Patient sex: F
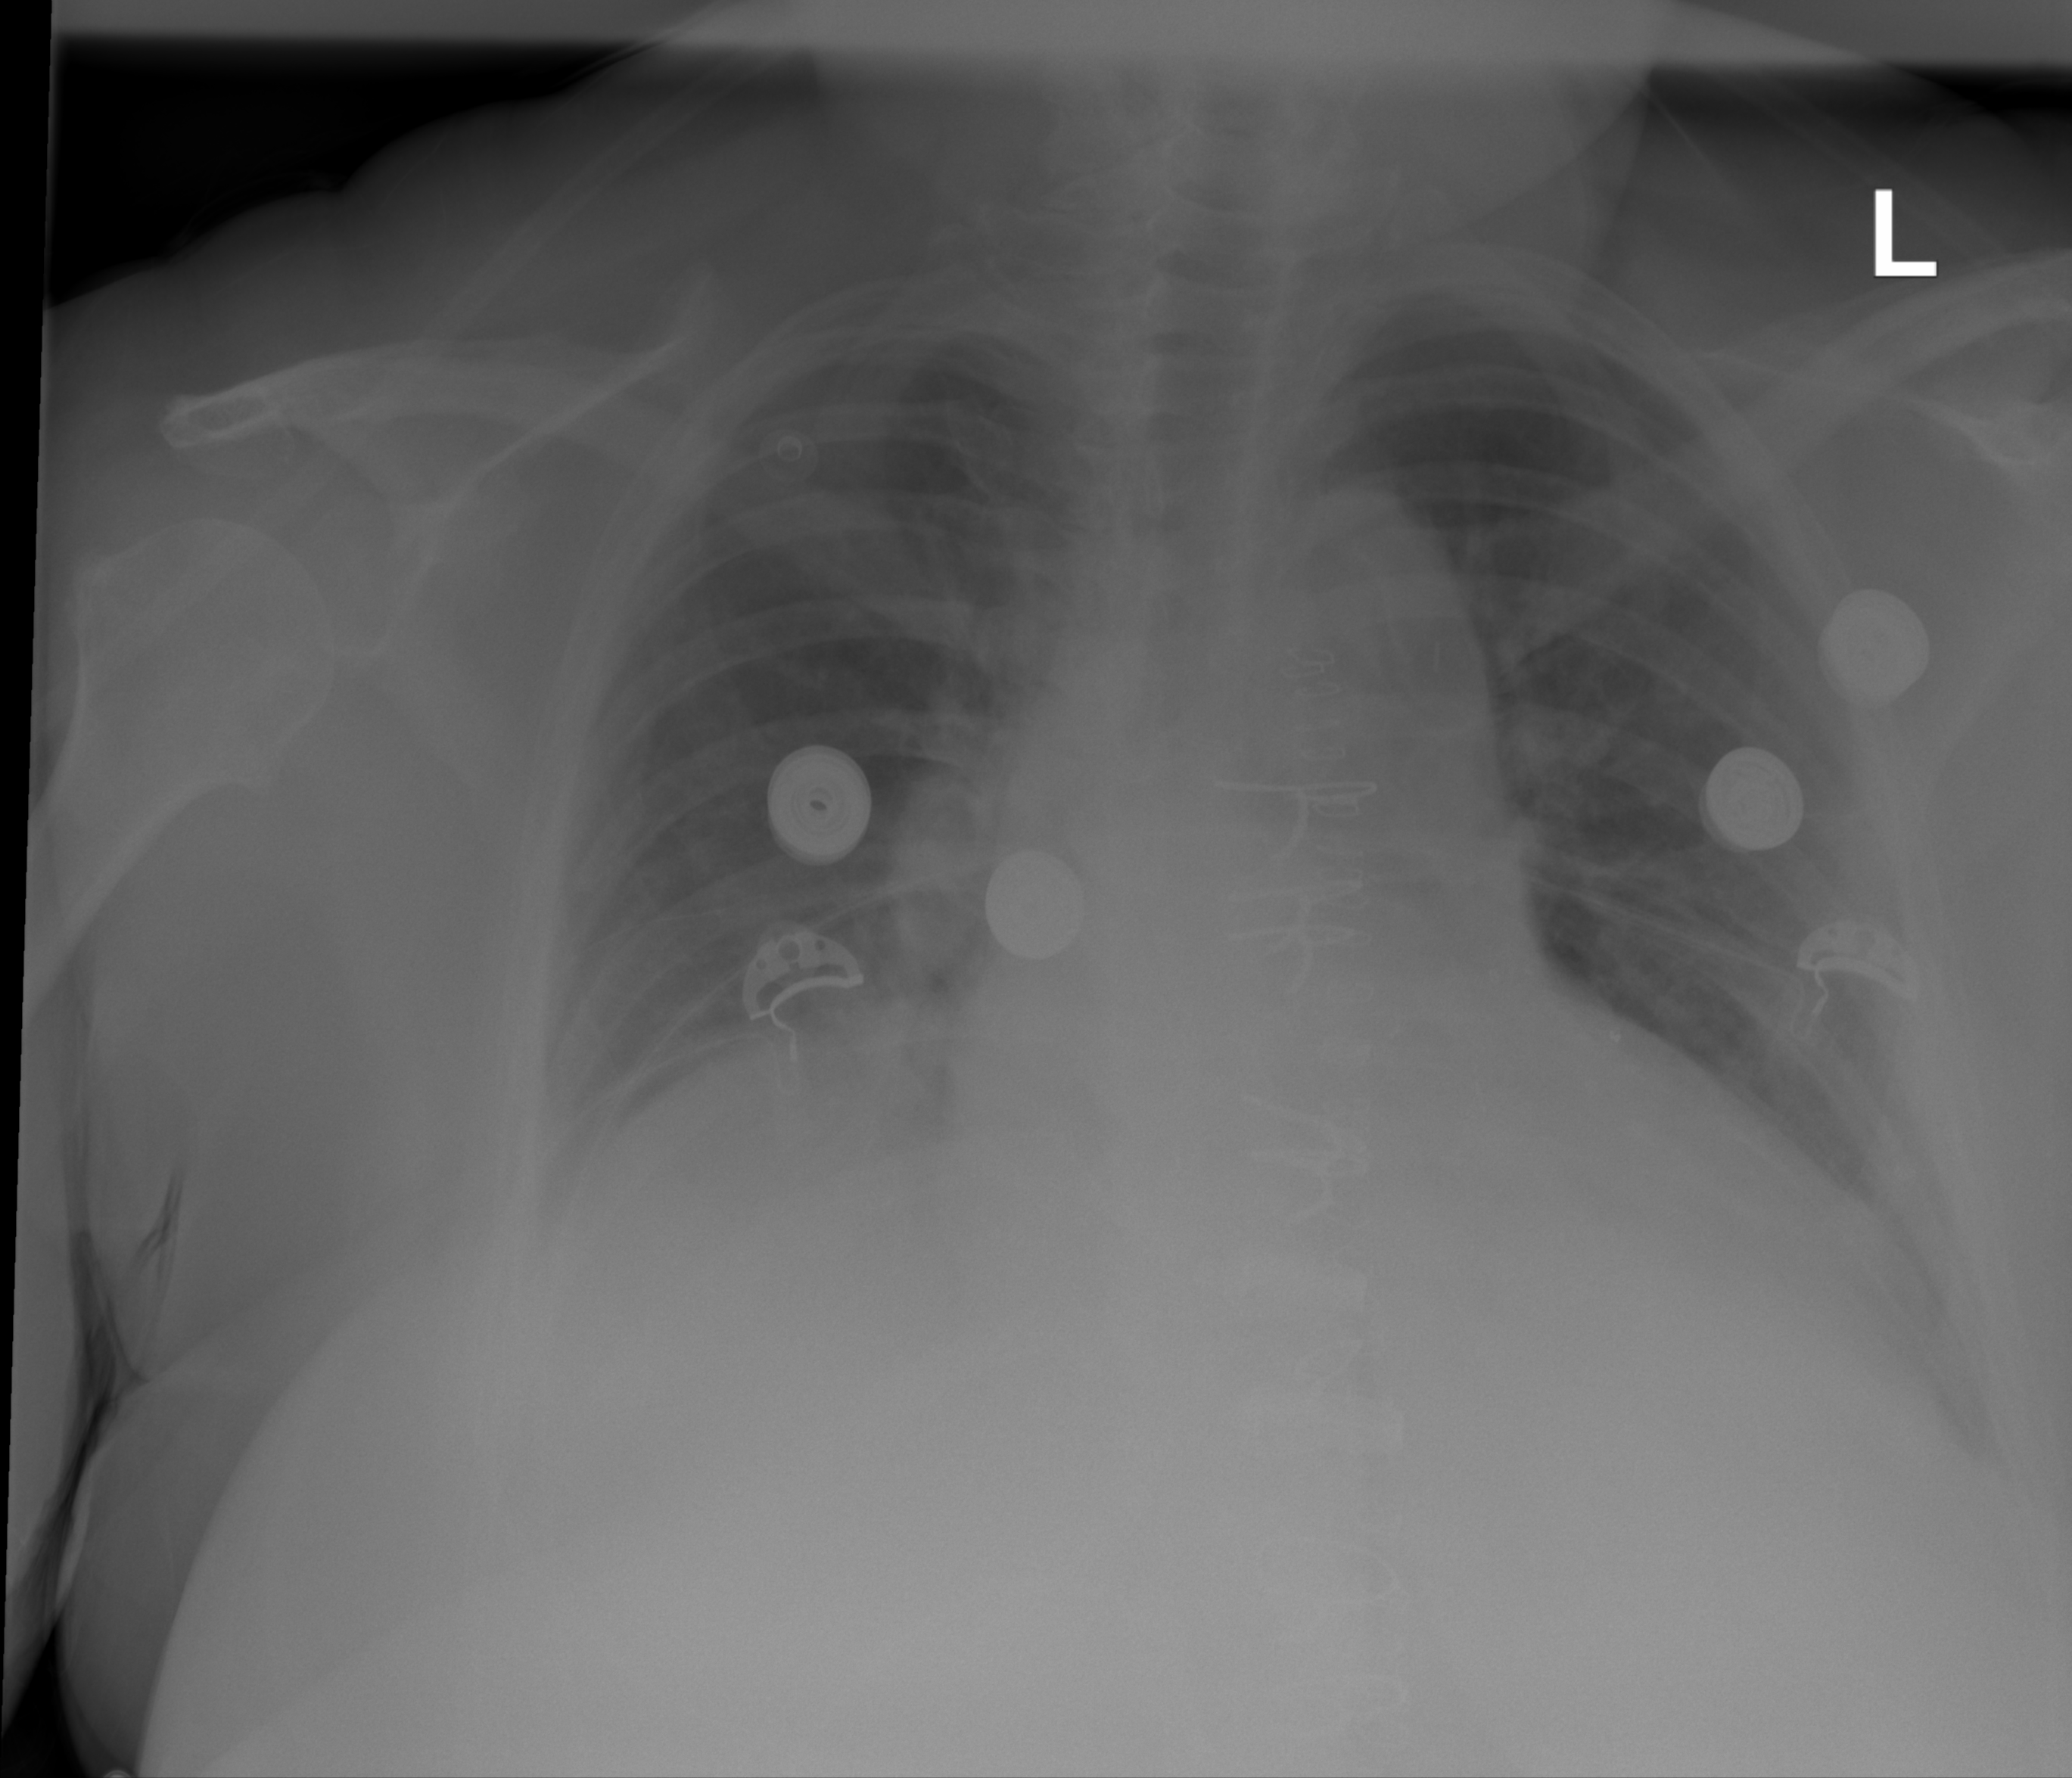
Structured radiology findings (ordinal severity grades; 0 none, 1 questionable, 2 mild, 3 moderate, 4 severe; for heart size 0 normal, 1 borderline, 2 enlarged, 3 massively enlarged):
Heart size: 2
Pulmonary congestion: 2
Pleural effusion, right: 2
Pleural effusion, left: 2
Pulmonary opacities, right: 2
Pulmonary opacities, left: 2
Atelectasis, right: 2
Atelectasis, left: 2